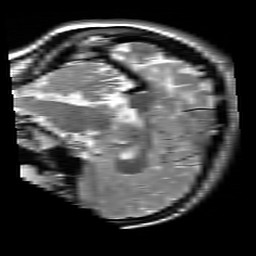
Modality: T2w
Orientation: sagittal
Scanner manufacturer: siemens
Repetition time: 3.9 s
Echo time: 0.076 s